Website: crate-barrel
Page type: payment
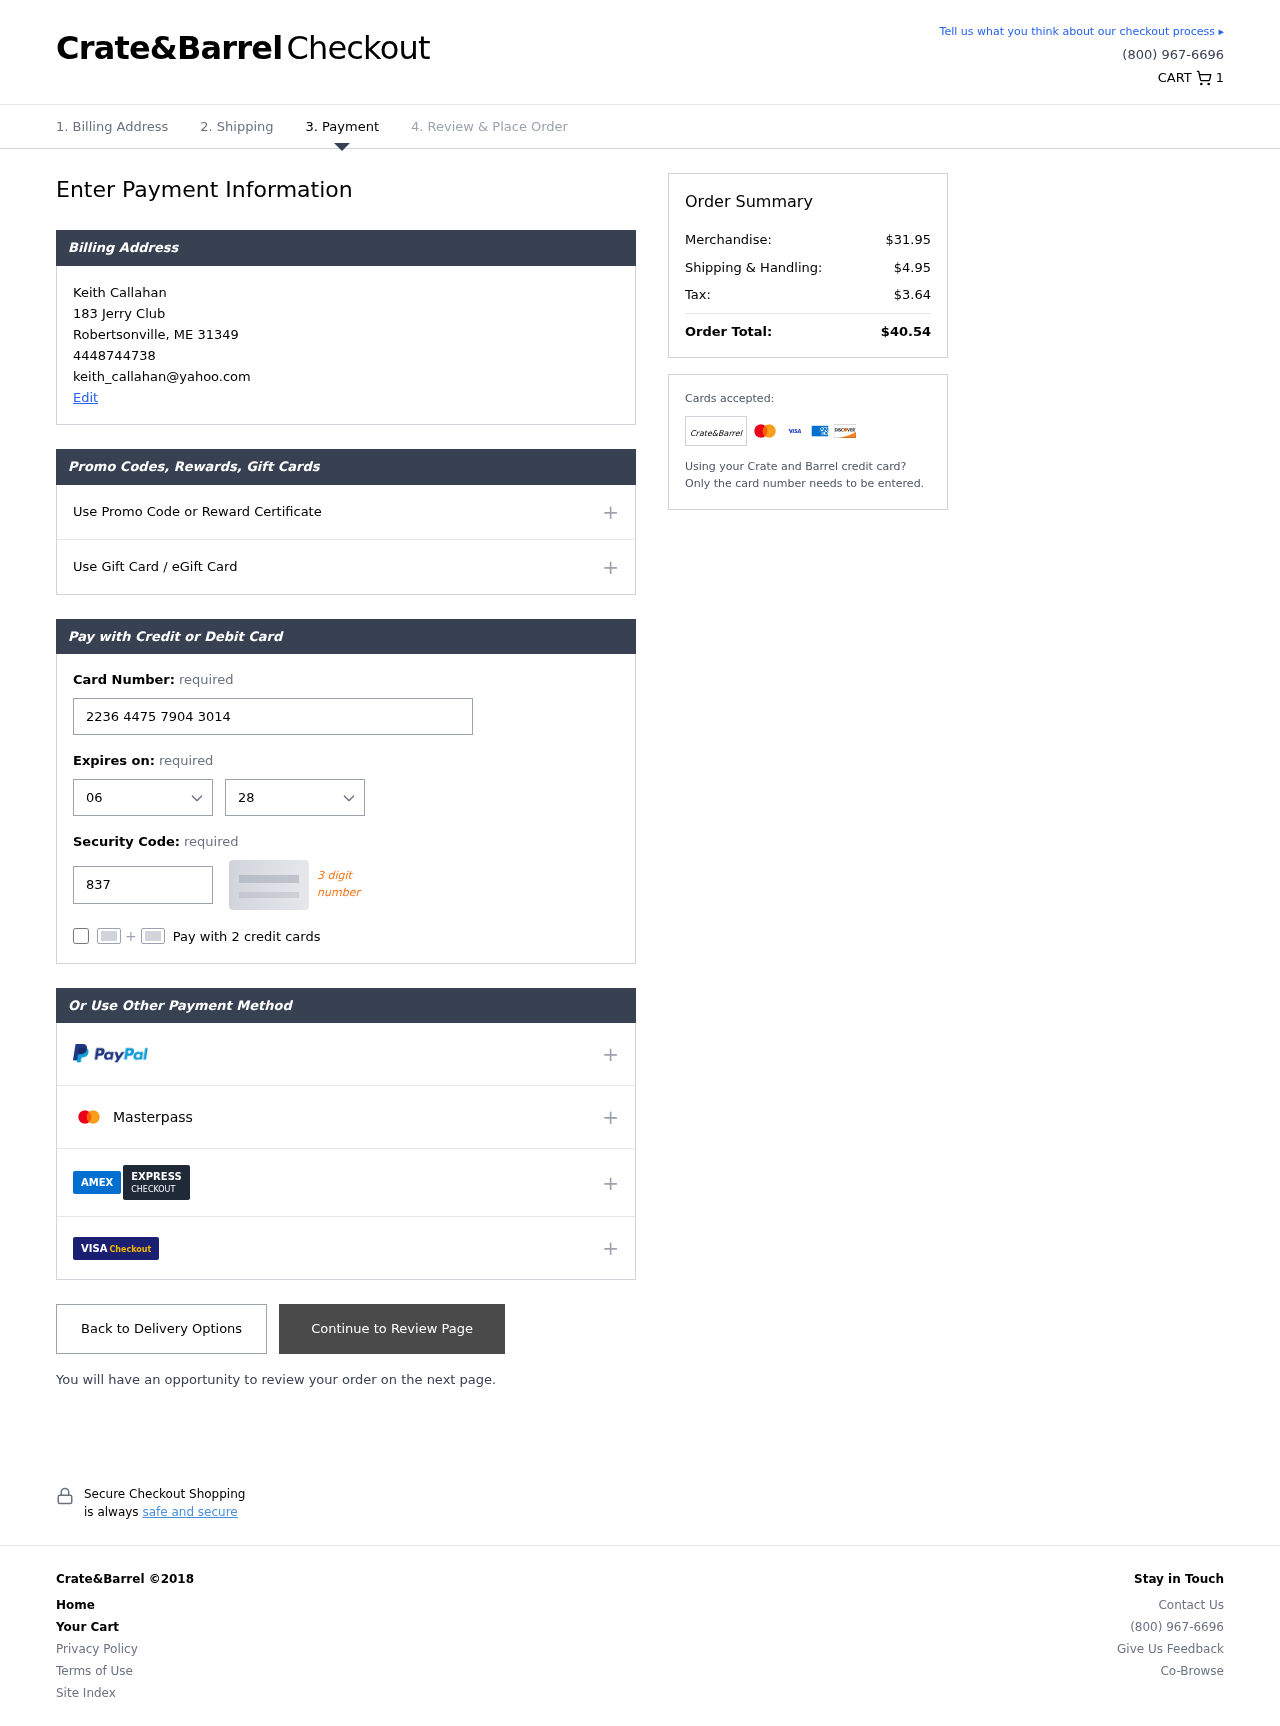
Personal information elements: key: PII_CARD_CVV
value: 837
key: PII_CARD_EXPIRY_MONTH
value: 06
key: PII_CARD_EXPIRY_YEAR
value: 28
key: PII_CARD_NUMBER
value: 2236 4475 7904 3014
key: PII_CITY
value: Robertsonville
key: PII_EMAIL
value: keith_callahan@yahoo.com
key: PII_FULLNAME
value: Keith Callahan
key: PII_PHONE
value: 4448744738
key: PII_POSTCODE
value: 31349
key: PII_STATE_ABBR
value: ME
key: PII_STREET
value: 183 Jerry Club
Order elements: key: ORDER_NUM_ITEMS
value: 1
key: ORDER_SUBTOTAL
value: $31.95
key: ORDER_SHIPPING_COST
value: $4.95
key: ORDER_TAX
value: $3.64
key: ORDER_TOTAL
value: $40.54